Question: '''
I am trying to get clicked links', all parent item classes using jQuery
'''

Ex -
when i click on "Painting of buildings facades with acrylic paint" i want get the classes
item150
item149
item143
i currently writes a j Query for this, but it give one closest li class, but cant get others it says undefined.
'''
jQuery(".menu-sol a").click(function(event) {
event.preventDefault();
clicked=jQuery(this).closest('.parent').attr('class');
clicked=clicked.replace('parent ','');
clicked2=jQuery('.'+clicked).prev('.parent').attr('class');
alert(clicked);
alert(clicked2);
});
'''
here is a part of html
'''
<ul style="padding-top: 0px; border-top: medium none; padding-bottom: 0px; border-bottom: medium none; overflow: hidden; height: auto;" id="level_3">
<li class="parent item144"><span src="" title=""></span><span class="separator"><span>Repairs of plasters</span></span>
<ul style="padding-top: 0px; border-top: medium none; padding-bottom: 0px; border-bottom: medium none; overflow: hidden; height: 0px;" id="level_3_0">
<li class="item152"><a href="/Repairing-of-fallen-plaster.html"><span>Repairing of fallen plaster</span></a></li>
<li class="item153"><a href="/Repairing-of-hairline-cracks-in-plaster.html"><span>Repairing of hairline cracks in plaster</span></a></li>
</ul>
</li>
<li class="parent item145"><span src="" title=""></span><span class="separator"><span>Repairs of masonries</span></span>
<ul style="padding-top: 0px; border-top: medium none; padding-bottom: 0px; border-bottom: medium none; overflow: hidden; height: 0px;" id="level_3_1">
<li class="item154"><a href="/Repairing-of-masonry-cracks-crack-width.html"><span>Repairing of masonry cracks (crack width </span></a></li>
<li class="item155"><a href="/Repairing-of-detached-masonry-from-the-supporting-elements.html"><span>Repairing of detached masonry from the supporting elements</span></a></li>
<li class="item156"><a href="/Repairing-of-severe-masonry-cracks-cracks-width-1-cm-Disorganised-masonry.html"><span>Repairing of severe masonry cracks (cracks width &gt; 1 cm) - Disorganised masonry</span></a></li>
</ul>
</li>
<li class="parent item146"><span src="" title=""></span><span class="separator"><span>Repairs of concrete elements</span></span>
<ul style="padding-top: 0px; border-top: medium none; padding-bottom: 0px; border-bottom: medium none; overflow: hidden; height: 0px;" id="level_3_2">
<li class="parent item147"><span></span><span class="separator"><span>Reinforcement with composite materials (F.R.P.)</span></span>
<ul style="padding-top: 0px; border-top: medium none; padding-bottom: 0px; border-bottom: medium none; overflow: hidden; height: 0px;" id="level_3_2_0">
<li class="item162"><a href="/Reinforcement-of-the-shear-strength-of-a-beam.html"><span>Reinforcement of the shear strength of a beam</span></a></li>
<li class="item163"><a href="/Reinforcement-of-the-flexural-strength-of-a-beam-or-slab.html"><span>Reinforcement of the flexural strength of a beam or slab</span></a></li>
<li class="item164"><a href="/Columns-confinement.html"><span>Column's confinement</span></a></li>
</ul>
</li>
<li class="item157"><a href="/Repairing-of-peeled-concrete-due-to-corrosion-of-the-steel-reinforcement.html"><span>Repairing of peeled concrete due to corrosion of the steel reinforcement</span></a></li>
<li class="item158"><a href="/Repairing-of-damaged-concrete-surface-damage-blisters-broken-corners-etc.html"><span>Repairing of damaged concrete (surface damage, blisters, broken corners etc.)</span></a></li>
<li class="item159"><a href="/Repairing-of-damaged-concrete-elements-by-grouting-with-concrete-or-high-strength-mortar.html"><span>Repairing of damaged concrete elements by grouting with concrete or high strength mortar</span></a></li>
<li class="item160"><a href="/Repairing-of-cracks-in-concrete-elements-with-resin-injection.html"><span>Repairing of cracks in concrete elements with resin-injection</span></a></li>
<li class="item161"><a href="/Repairs-with-composite-materials-welding-metal-plates-to-concrete-elements.html"><span>Repairs with composite materials - welding metal plates to concrete elements</span></a></li>
</ul>
</li>
<li class="parent item148"><span src="" title=""></span><span class="separator"><span>Painting</span></span>
<ul style="padding-top: 0px; border-top: medium none; padding-bottom: 0px; border-bottom: medium none; overflow: hidden; height: auto;" id="level_3_3">
<li class="parent item149"><span src="" title=""></span><span class="separator"><span>Acrylic paints</span></span>
<ul style="padding-top: 0px; border-top: medium none; padding-bottom: 0px; border-bottom: medium none; overflow: hidden; height: auto;" id="level_3_3_0">
<li class="parent item150"><span src="" title=""></span><span class="separator"><span>Painting of exterior surfaces</span></span>
<ul style="padding-top: 0px; border-top: medium none; padding-bottom: 0px; border-bottom: medium none; overflow: hidden; height: 60px;" id="level_3_3_0_0">
<li class="item166"><a href="/Painting-of-buildings-facades-with-acrylic-paint.html"><span>Painting of buildings facades with acrylic paint</span></a></li>
<li class="item167"><a href="/Painting-of-building-facades-with-highly-elastic-waterproofing-paint.html"><span>Painting of building facades with highly-elastic waterproofing paint</span></a></li>
</ul>
</li>
<li class="item165"><a href="/Painting-of-interior-surfaces.html"><span>Painting of interior surfaces</span></a></li>
</ul>
</li>
<li class="parent item151"><span src="" title=""></span><span class="separator"><span>Epoxy paints</span></span>
<ul style="padding-top: 0px; border-top: medium none; padding-bottom: 0px; border-bottom: medium none; overflow: hidden; height: 0px;" id="level_3_3_1">
<li class="item168"><a href="/Painting-of-metal-surfaces-with-anti-corrosive-epoxy-primer.html"><span>Painting of metal surfaces with anti-corrosive epoxy primer</span></a></li>
<li class="item169"><a href="/Painting-of-walls-with-high-durability-epoxy-coating.html"><span>Painting of walls with high durability epoxy coating</span></a></li>
<li class="item170"><a href="/Waterproofing-of-pools-and-painting-with-epoxy-coating.html"><span>Waterproofing of pools and painting with epoxy coating</span></a></li>
</ul>
</li>
</ul>
</li>
</ul>
'''
and you can access the example site via
<URL>
my goad is store clicked links parent item classes to cookie and load the same node when refreshing the page. can any one help me for getting the parent classes
thank you
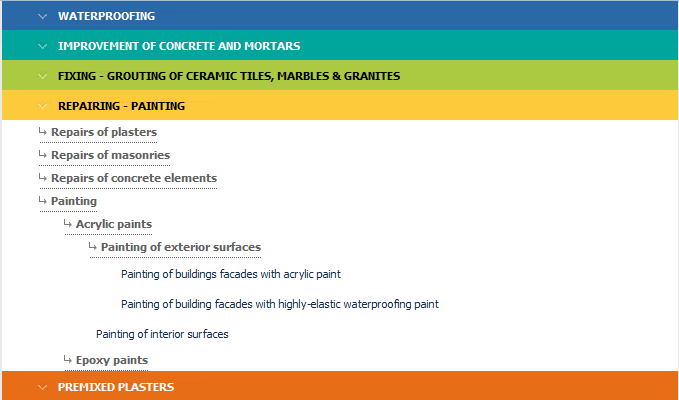
Answer: This will give you all parent nodes of the class 'parent':
'''
$(this).parents('.parent')
'''
Is that what you're asking for?
The following would give you a list of all class names, per parent:
'''
$(this).parents('.parent').map(function() {
return $(this).attr('class').split(/\s+/);
}).toArray();
// [ [ "parent", "item150" ], [ "parent", "item149" ], ... ]
'''
Now, if you know that there will always be two classes, and that you'll always want the second, you could do the following:
'''
$(this).parents('.parent').map(function() {
return $(this).attr('class').split(/\s+/)[1];
}).toArray();
// [ "item150", "item149" ]
'''
Otherwise, if you can assume that there will only be one 'item...' class, perhaps this would be a neater approach:
'''
$(this).parents('.parent').map(function() {
var classes = $(this).attr('class').split(/\s+/);
for(var i = 0; i < classes.length; i++) {
if(classes[i].substring(0, 4) == 'item')
return classes[i];
}
}).toArray();
// [ "item150", "item149" ]
'''